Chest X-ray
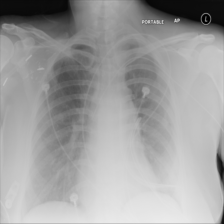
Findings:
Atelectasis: negative
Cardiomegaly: negative
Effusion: negative
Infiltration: negative
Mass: positive
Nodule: negative
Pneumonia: negative
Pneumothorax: negative
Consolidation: negative
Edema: negative
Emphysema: negative
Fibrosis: negative
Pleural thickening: negative
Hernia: negative